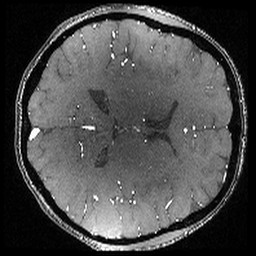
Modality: angio
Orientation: axial
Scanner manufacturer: philips
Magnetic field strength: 7 T
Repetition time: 0.024 s
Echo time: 0.00384 s